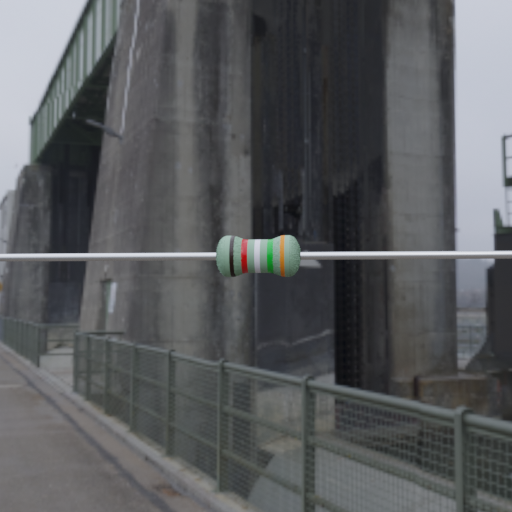
Resistor colour bands (in order): black, red, white, green, orange